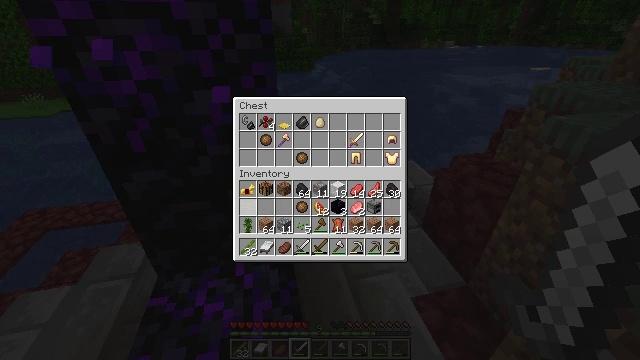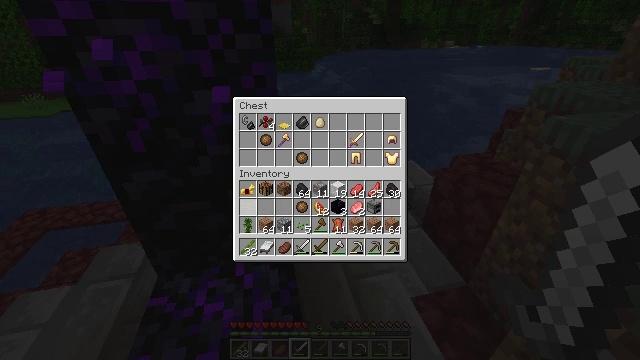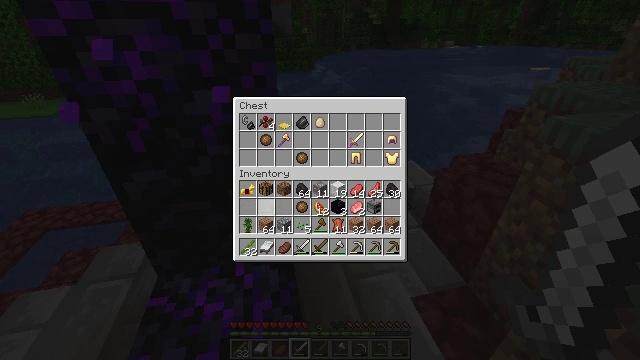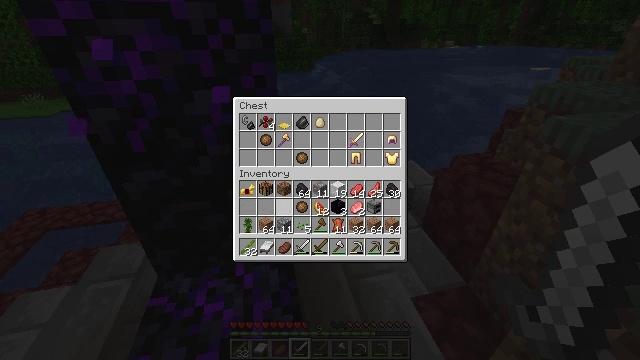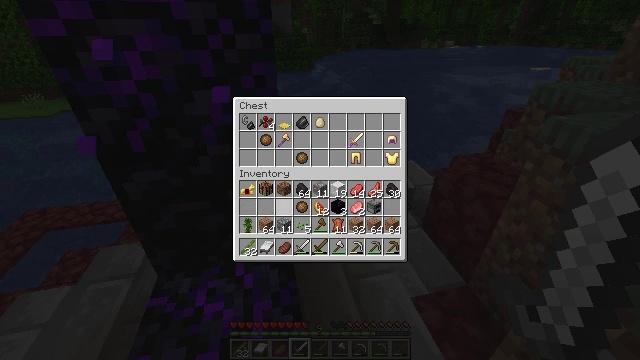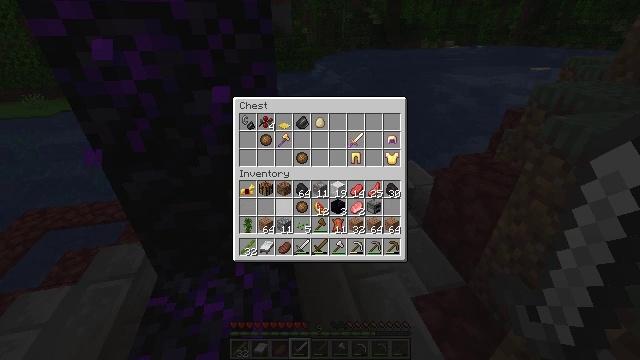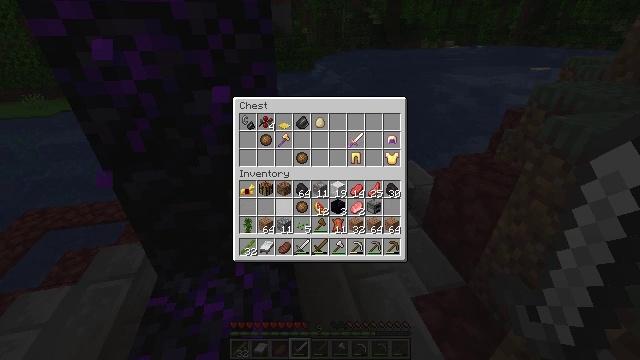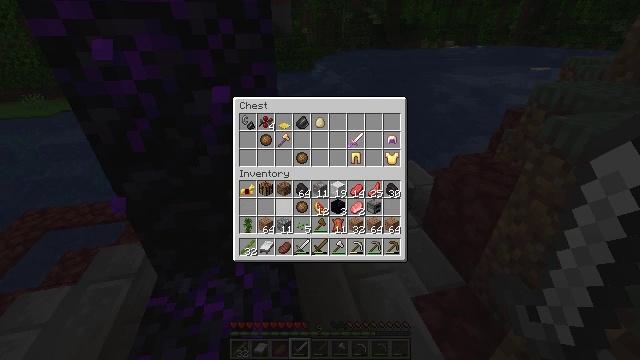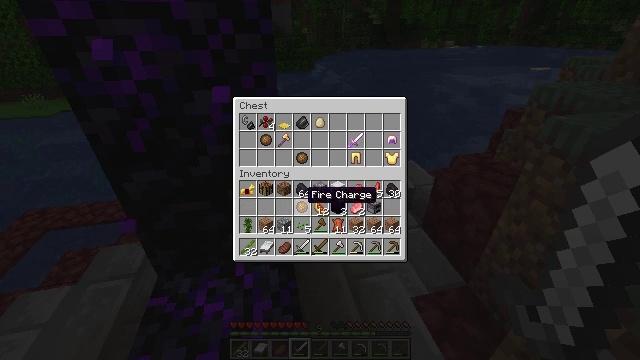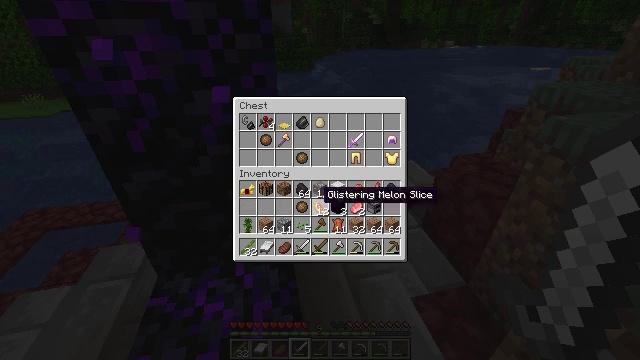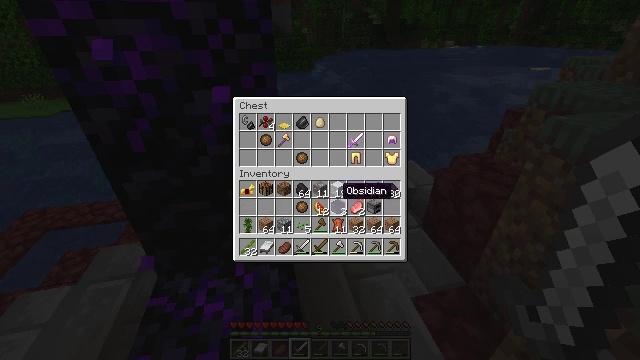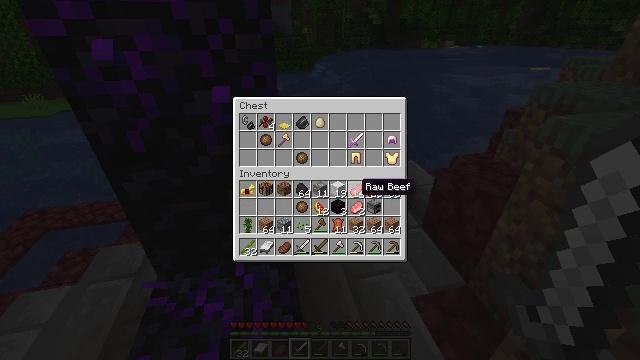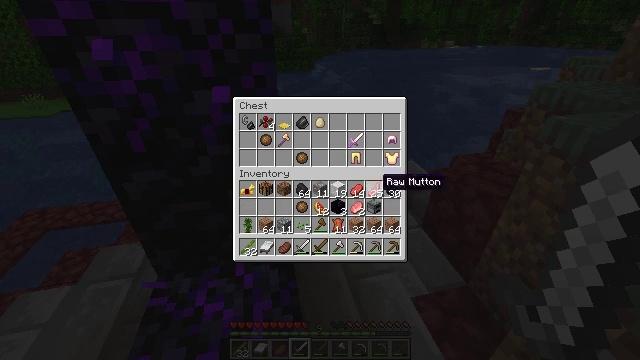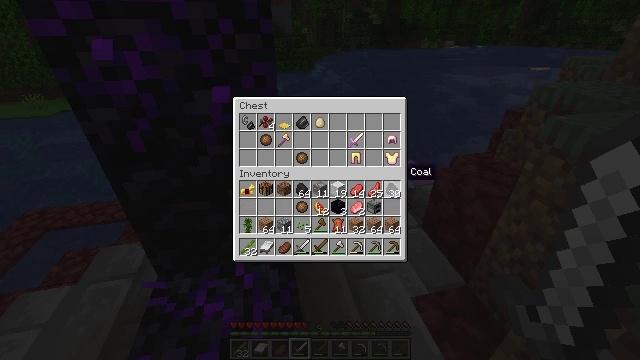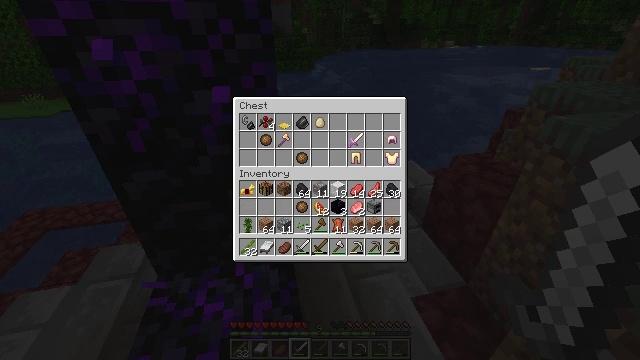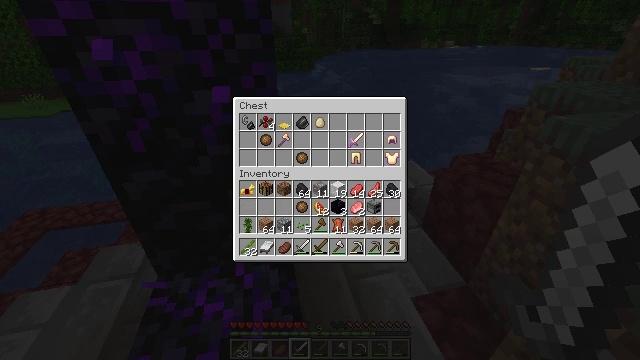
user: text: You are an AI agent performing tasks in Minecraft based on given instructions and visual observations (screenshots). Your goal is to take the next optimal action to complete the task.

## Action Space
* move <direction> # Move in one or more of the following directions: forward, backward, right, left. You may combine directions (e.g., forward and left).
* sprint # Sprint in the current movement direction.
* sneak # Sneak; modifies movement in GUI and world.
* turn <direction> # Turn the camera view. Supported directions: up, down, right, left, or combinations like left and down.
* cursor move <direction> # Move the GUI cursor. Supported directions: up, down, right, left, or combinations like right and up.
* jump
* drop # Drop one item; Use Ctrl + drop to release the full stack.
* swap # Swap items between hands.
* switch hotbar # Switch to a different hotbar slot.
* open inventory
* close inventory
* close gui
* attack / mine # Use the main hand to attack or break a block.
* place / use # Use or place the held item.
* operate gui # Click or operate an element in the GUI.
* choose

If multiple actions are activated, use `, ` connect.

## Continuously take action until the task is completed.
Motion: motion action
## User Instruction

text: Collect the grass block using a shovel.
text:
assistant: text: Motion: sneak
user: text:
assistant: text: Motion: sneak, cursor move right
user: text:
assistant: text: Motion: sneak, cursor move right
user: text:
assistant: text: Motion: sneak
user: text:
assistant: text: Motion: sneak
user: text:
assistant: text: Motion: sneak
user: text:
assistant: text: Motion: sneak
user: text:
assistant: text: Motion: sneak, cursor move right
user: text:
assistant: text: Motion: sneak, cursor move right
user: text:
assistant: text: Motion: sneak, cursor move right
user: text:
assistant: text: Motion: sneak, cursor move right
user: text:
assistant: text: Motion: sneak, cursor move right
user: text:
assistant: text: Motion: sneak, cursor move right and up
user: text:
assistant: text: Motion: sneak, cursor move right
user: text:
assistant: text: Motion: sneak
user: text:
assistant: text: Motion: sneak
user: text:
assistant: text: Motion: sneak
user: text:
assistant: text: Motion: sneak
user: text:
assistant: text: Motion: sneak
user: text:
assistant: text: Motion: sneak
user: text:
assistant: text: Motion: sneak
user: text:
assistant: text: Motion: sneak, cursor move left
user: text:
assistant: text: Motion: sneak
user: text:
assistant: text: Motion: sneak
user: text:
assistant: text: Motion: sneak, operate gui
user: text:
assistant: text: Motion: sneak, operate gui
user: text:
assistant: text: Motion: sneak, operate gui
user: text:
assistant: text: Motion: sneak
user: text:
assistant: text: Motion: sneak, cursor move left
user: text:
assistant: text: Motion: sneak